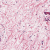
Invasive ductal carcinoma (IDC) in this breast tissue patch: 0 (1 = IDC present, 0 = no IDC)